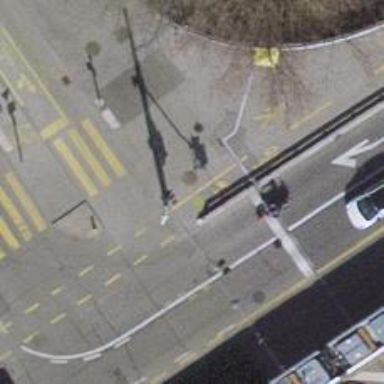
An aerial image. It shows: Road with traffic signals.